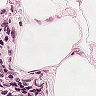
Metastatic tissue present: no